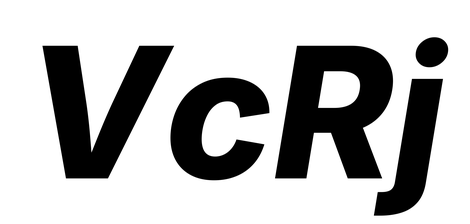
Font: Inter-Italic_ExtraBold_Italic